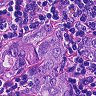
Metastatic tissue present: yes